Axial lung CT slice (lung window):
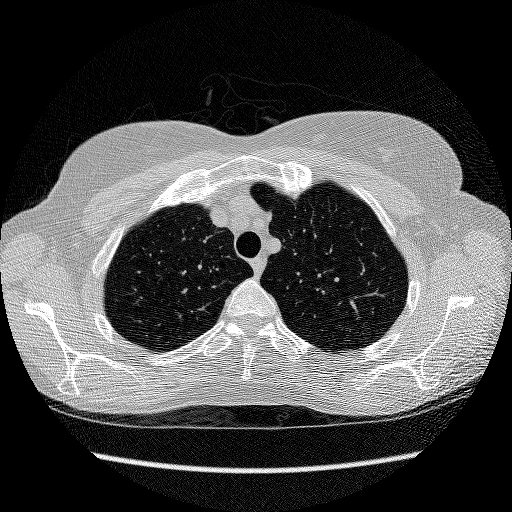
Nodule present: no